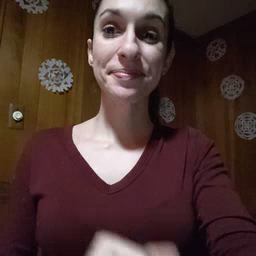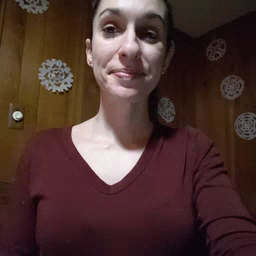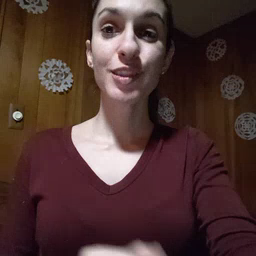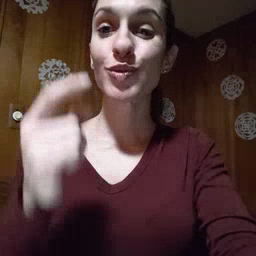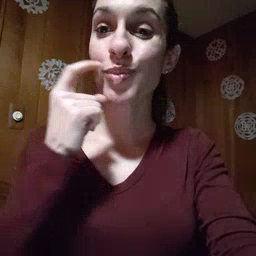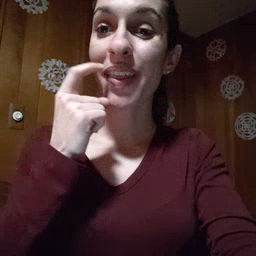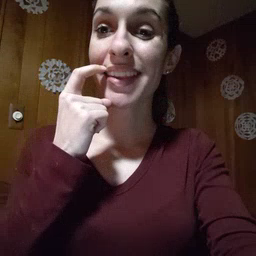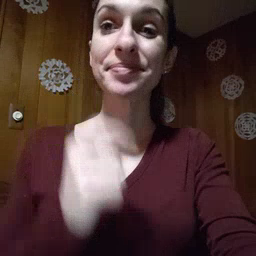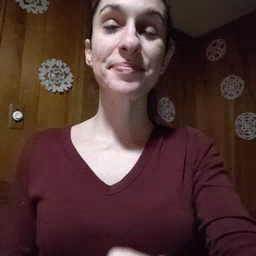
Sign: tooth